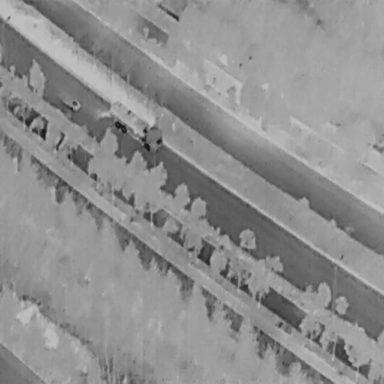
There are two objects shown in the infrared image, including an OtherVehicle, and a Car.